Question: Simple Question - How do I use drawing context to make an Ellipse but not fill it with colour?
At the moment I have:
'''
drawingContext.DrawEllipse(drawBrush, null, jointPoints[jointType], JointThickness, JointThickness);
'''
This gives me an Ellipse that is filled with colour at every joint position tracked with the Kinect.
I want to display an outter circle without a fill, how can I do this?

For Example like the image above, how would I make the outter circle?
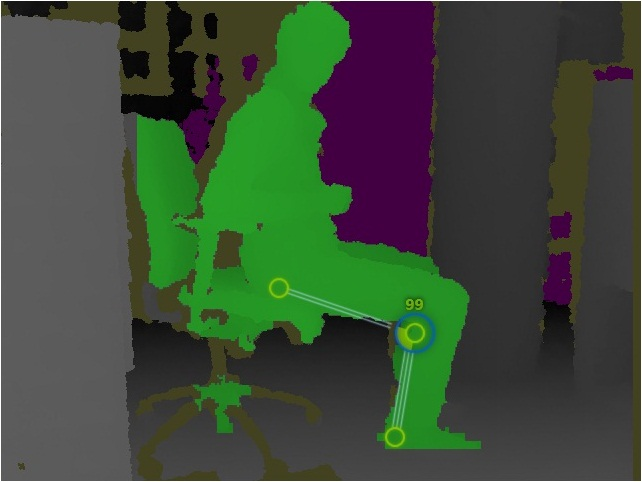
Answer: Simply pass 'null' for the brush and pass in a 'Pen' of the desired color instead.
From <URL>:
> The brush with which to fill the ellipse. This is optional, and can be null. If the brush is null, no fill is drawn.